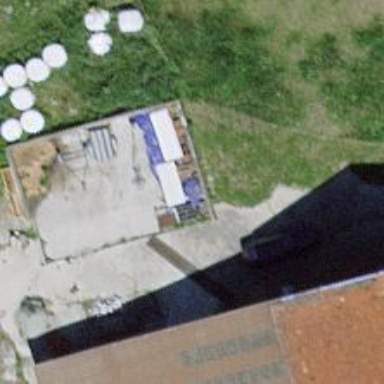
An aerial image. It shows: Silo.